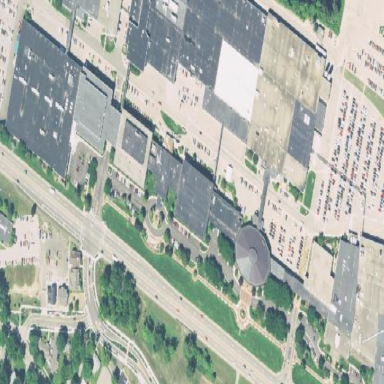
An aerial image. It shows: Building.